Question: This is quite a tricky question.
I'm trying to sum the hours and minutes in a column.
I need it to show either in the format '[HH]:MM' (hours:minutes) or 'DD HH:MM' (days hours:minutes).
I've tried the '=SUM()' function but it work well. It shows as '04:30', instead of the real value.
I've also tried other tricks (like other formats) and even some custom functions.
All the columns have the format 'HH:MM'.
Here is the structure of the table:

I'm sorry about my terrible Paint skills. The 'hidden' part is just text. All those columns are introduced manually.
Where you see '=SOMA(D7:D37)', is where I want the time showing.
'=SOMA()' is the equivalent of '=SUM()' for English versions. I'm using the Portuguese version.
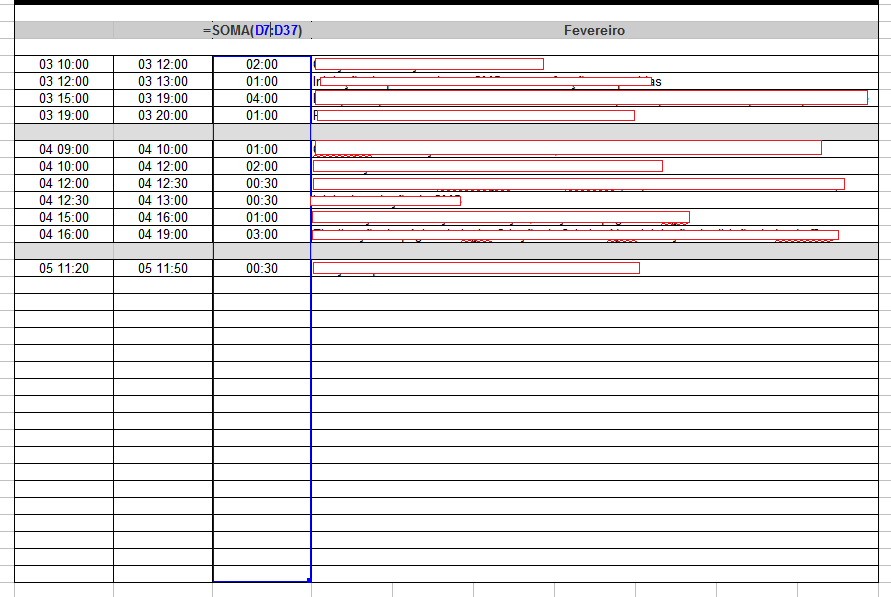
Answer: The problem was that ALL cells were formated as text (format '@') at first, prior to the 'HH:MM' format.
This placed the formula ''00:30' (notice the first character).
Clicking on the cell and removing it worked as intended.
Example:

The bad value is on the left, the good one is on the right.
Be careful when changing formats.